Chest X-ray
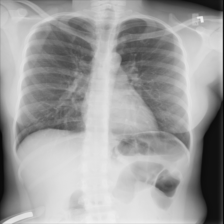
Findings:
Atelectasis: negative
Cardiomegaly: negative
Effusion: negative
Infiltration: negative
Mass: negative
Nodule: negative
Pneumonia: negative
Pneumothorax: negative
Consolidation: negative
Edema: negative
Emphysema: negative
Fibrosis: negative
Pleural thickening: negative
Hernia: negative